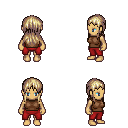
a pixel art fantasy rpg character, female body template, human, tanned skin, brown sleeveless shirt, red pants, white blonde unkempt hairstyle, four views (front, back, left, right), 2x2 character sprite sheet, small pixel art, hard edges, no anti-aliasing